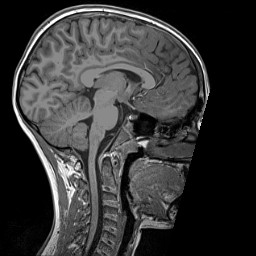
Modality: T1w
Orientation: sagittal
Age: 12
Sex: male
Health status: ill